Interaction volume radius: 10 \u00c5
Interaction volume height: 40 \u00c5
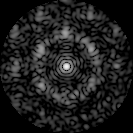
Disorder parameter: 0.6787